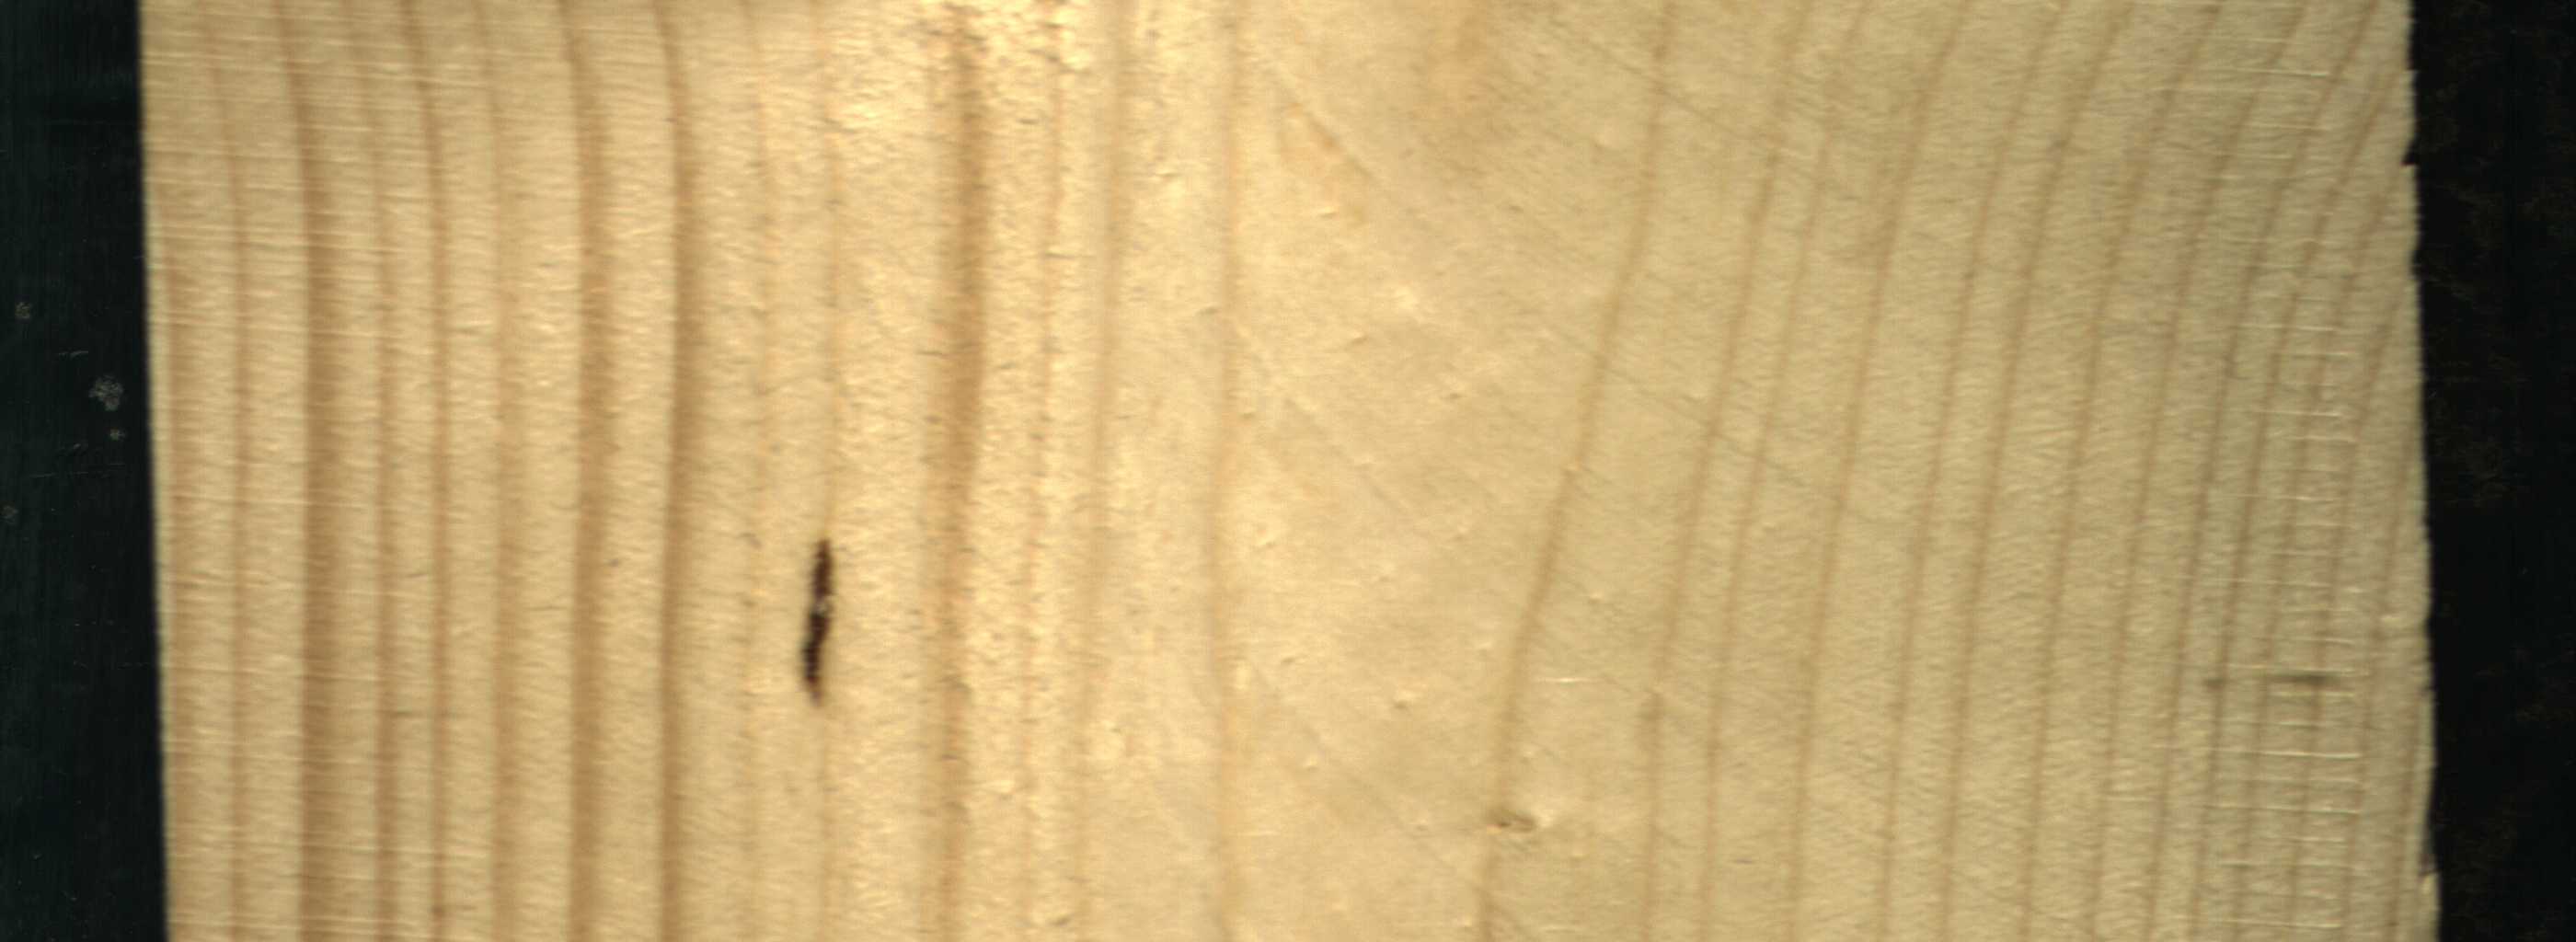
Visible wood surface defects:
resin